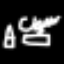
Label: chair